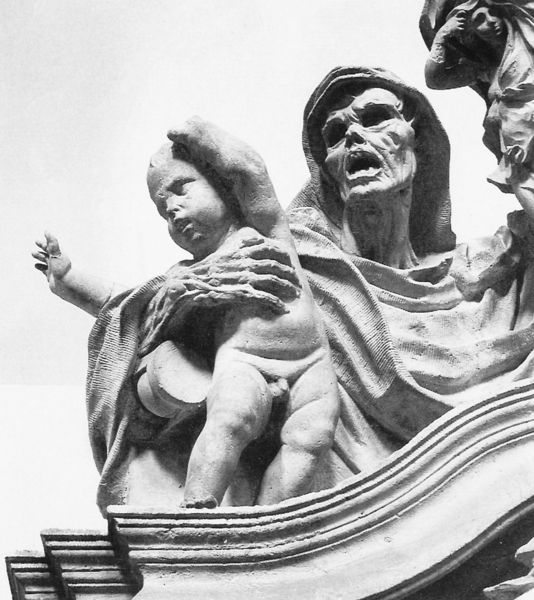
Titel: Der Tod, nach einem Engel greifend
Künstler: Andreas Schlüter
Standort: Berlin, Nikolaikirche (EU - D)
Schlagwörter: fuß, hand, kopf, mann, nackt, umhang, weiß, ausschnitt, finger, grau, marmor, mund, schwarz, blick, dach, tuch, alt, architektur, arme, barock, entsetzen, gesicht, leiche, schädel, stein, tod, tot, bild, hals, hände, schauen, sonne, figur, gewand, drei, kind, engel, putto, skulptur, statue, bewegt, zwei, leer, giebel, baby, empore, angst, robes, nose, old, robe, woman, detail, festhalten, plastik, geschlecht, flucht, foto, fotografie, verderben, penis, alter, knabe, greifen, fliehen, trommel, altar, kleinkind, photo, bedrohung, skelett, gesims, statuen, sterben, untersicht, angel, man, naked, nude, stone, gruselig, erhoben, death, boy, child, eyes, texture, fabric, mouth, drum, sculpture, fot, dead, besitz, cherub, skellett, erwartung, sehne, bildhauer, bauwerk, cape, cloak, neck, fingers, greifend, nakct, aufgerissen, sanduhr, augenhöhle, stealing, scary, skull, sculptures, augenhählen, crying, hood, holding, sickness, terror, cloack, scream, damaged, reaching, cheekbones, cowl, screaming, skeletal, kidnapping, crone, blidk, 할머니, 아이, 물, 무서움, 해골, 목마름, 악마, 손, 힘듬, 사투, 피마름, 도망, 욕구